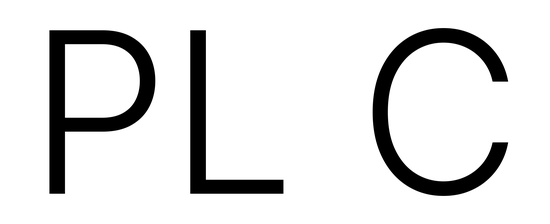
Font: Inter_Light